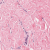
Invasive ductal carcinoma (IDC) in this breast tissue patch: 0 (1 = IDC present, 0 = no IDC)